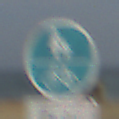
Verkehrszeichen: GemeinsamerGehUndRadweg
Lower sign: HinweisDurchVerbaleAngabe2
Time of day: MorningAfternoon
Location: Outdoor (Suburban)
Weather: PartlyCloudy
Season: NotSpecified
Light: Natural